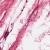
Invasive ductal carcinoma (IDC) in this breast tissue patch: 0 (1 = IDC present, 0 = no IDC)